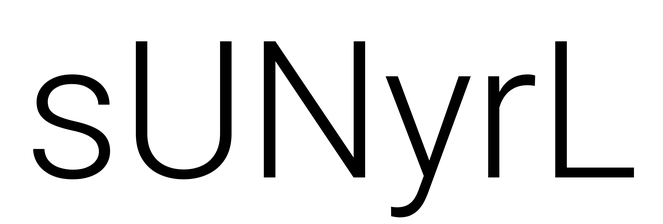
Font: Roboto_Light